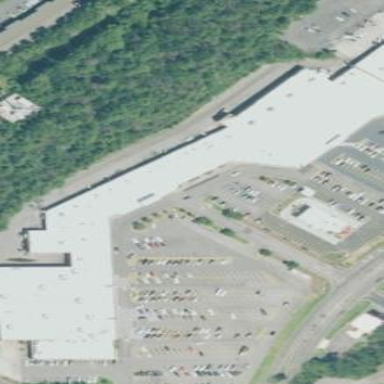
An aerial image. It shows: Commercial building.